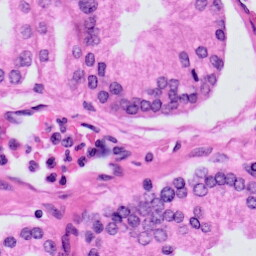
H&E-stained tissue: Prostate